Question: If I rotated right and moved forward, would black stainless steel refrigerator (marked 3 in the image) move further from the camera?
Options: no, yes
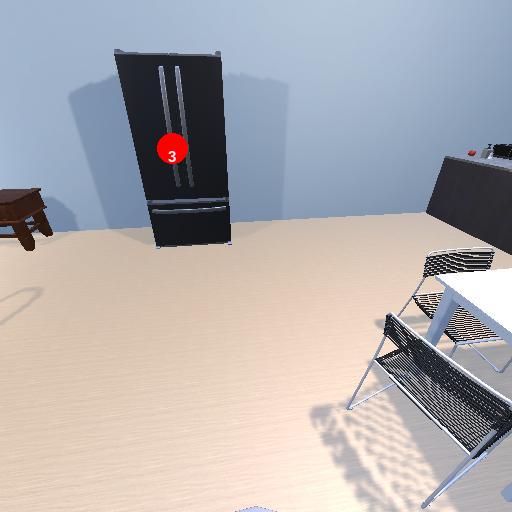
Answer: no